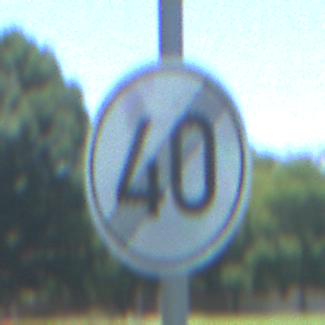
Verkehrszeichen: EndeGeschwindigkeit40
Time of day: Midday
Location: Outdoor (Nature)
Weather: Clear
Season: Summer
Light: Natural